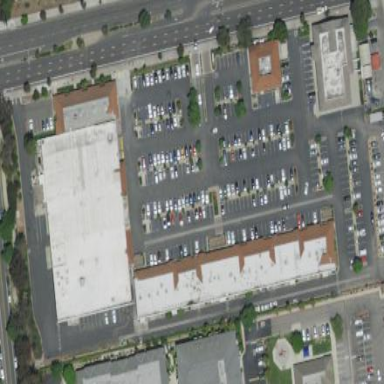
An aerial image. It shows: Retail area.